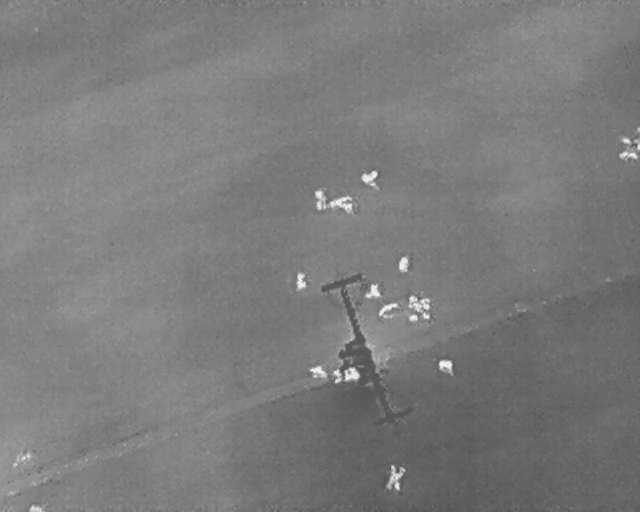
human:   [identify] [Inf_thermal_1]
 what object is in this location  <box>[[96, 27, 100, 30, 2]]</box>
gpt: <ref>1 large person at the top right</ref>

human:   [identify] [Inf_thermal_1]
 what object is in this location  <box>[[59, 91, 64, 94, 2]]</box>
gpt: <ref>1 large person at the bottom</ref>

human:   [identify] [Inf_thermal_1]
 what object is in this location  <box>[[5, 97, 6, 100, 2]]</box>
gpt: <ref>1 small person at the bottom left</ref>